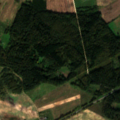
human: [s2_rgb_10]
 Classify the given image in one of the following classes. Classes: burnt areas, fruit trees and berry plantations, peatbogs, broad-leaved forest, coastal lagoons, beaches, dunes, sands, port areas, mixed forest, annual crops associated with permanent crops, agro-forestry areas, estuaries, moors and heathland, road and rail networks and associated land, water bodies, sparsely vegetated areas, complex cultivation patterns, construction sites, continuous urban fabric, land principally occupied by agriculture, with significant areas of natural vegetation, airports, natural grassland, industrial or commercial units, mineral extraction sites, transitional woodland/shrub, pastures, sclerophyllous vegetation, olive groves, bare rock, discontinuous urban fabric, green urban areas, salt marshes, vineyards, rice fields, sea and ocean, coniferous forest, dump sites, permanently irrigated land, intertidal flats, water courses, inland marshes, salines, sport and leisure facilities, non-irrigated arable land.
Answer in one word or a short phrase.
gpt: non-irrigated arable land, complex cultivation patterns, coniferous forest, mixed forest